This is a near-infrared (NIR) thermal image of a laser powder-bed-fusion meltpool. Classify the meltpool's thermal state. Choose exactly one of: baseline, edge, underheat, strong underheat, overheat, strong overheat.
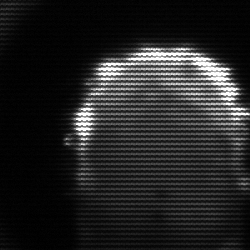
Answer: baseline